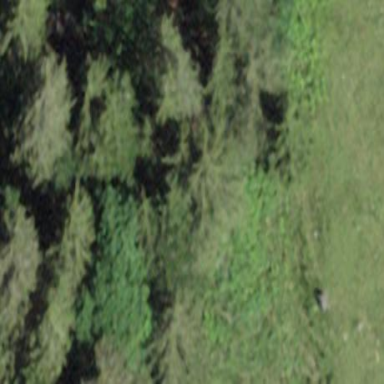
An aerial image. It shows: Forest area.